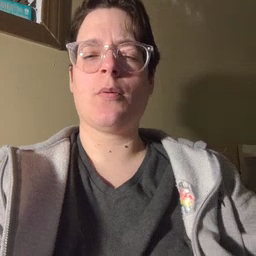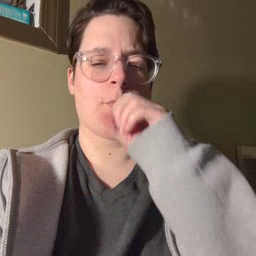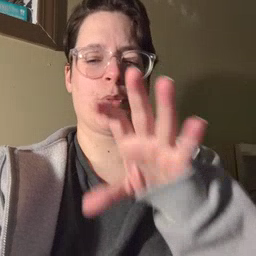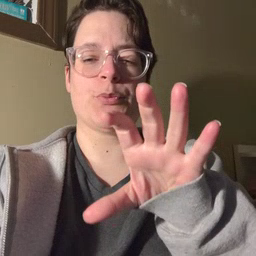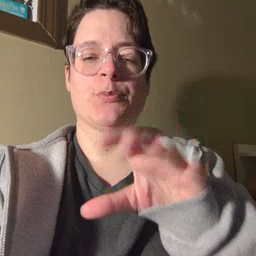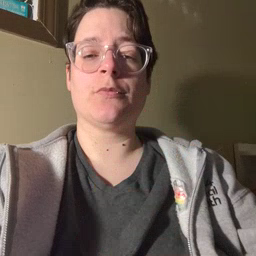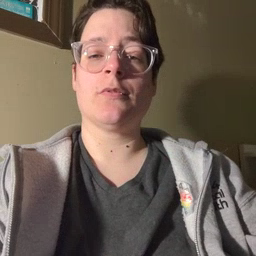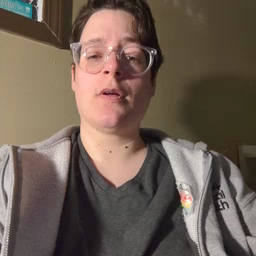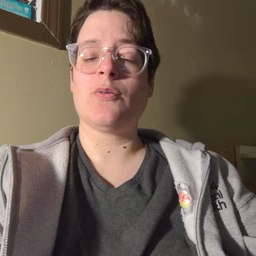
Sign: blow